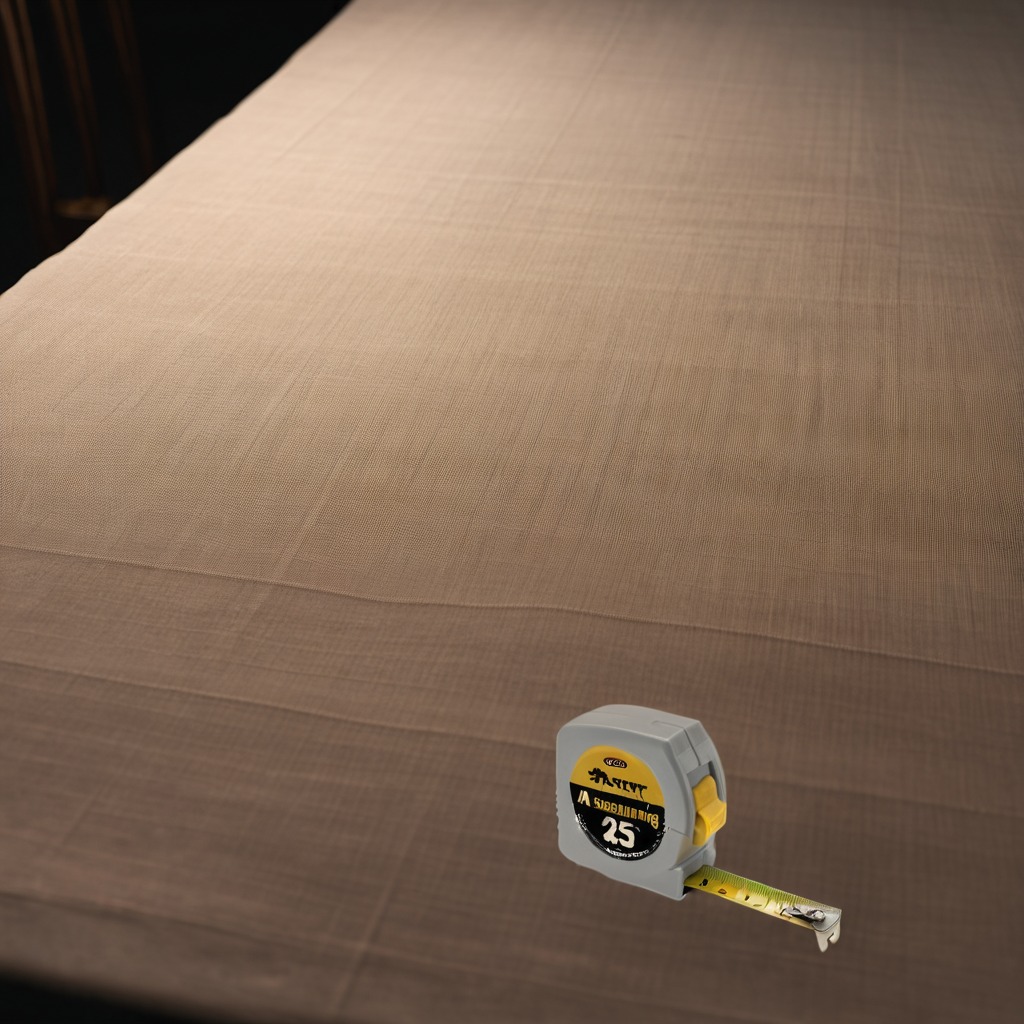
A measuring tape is lying on a wooden table inside a workshop at night.